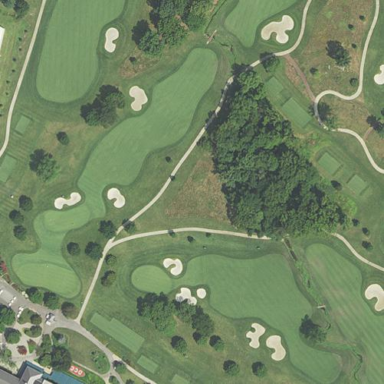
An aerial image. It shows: Grassy area designated as golf fairway.